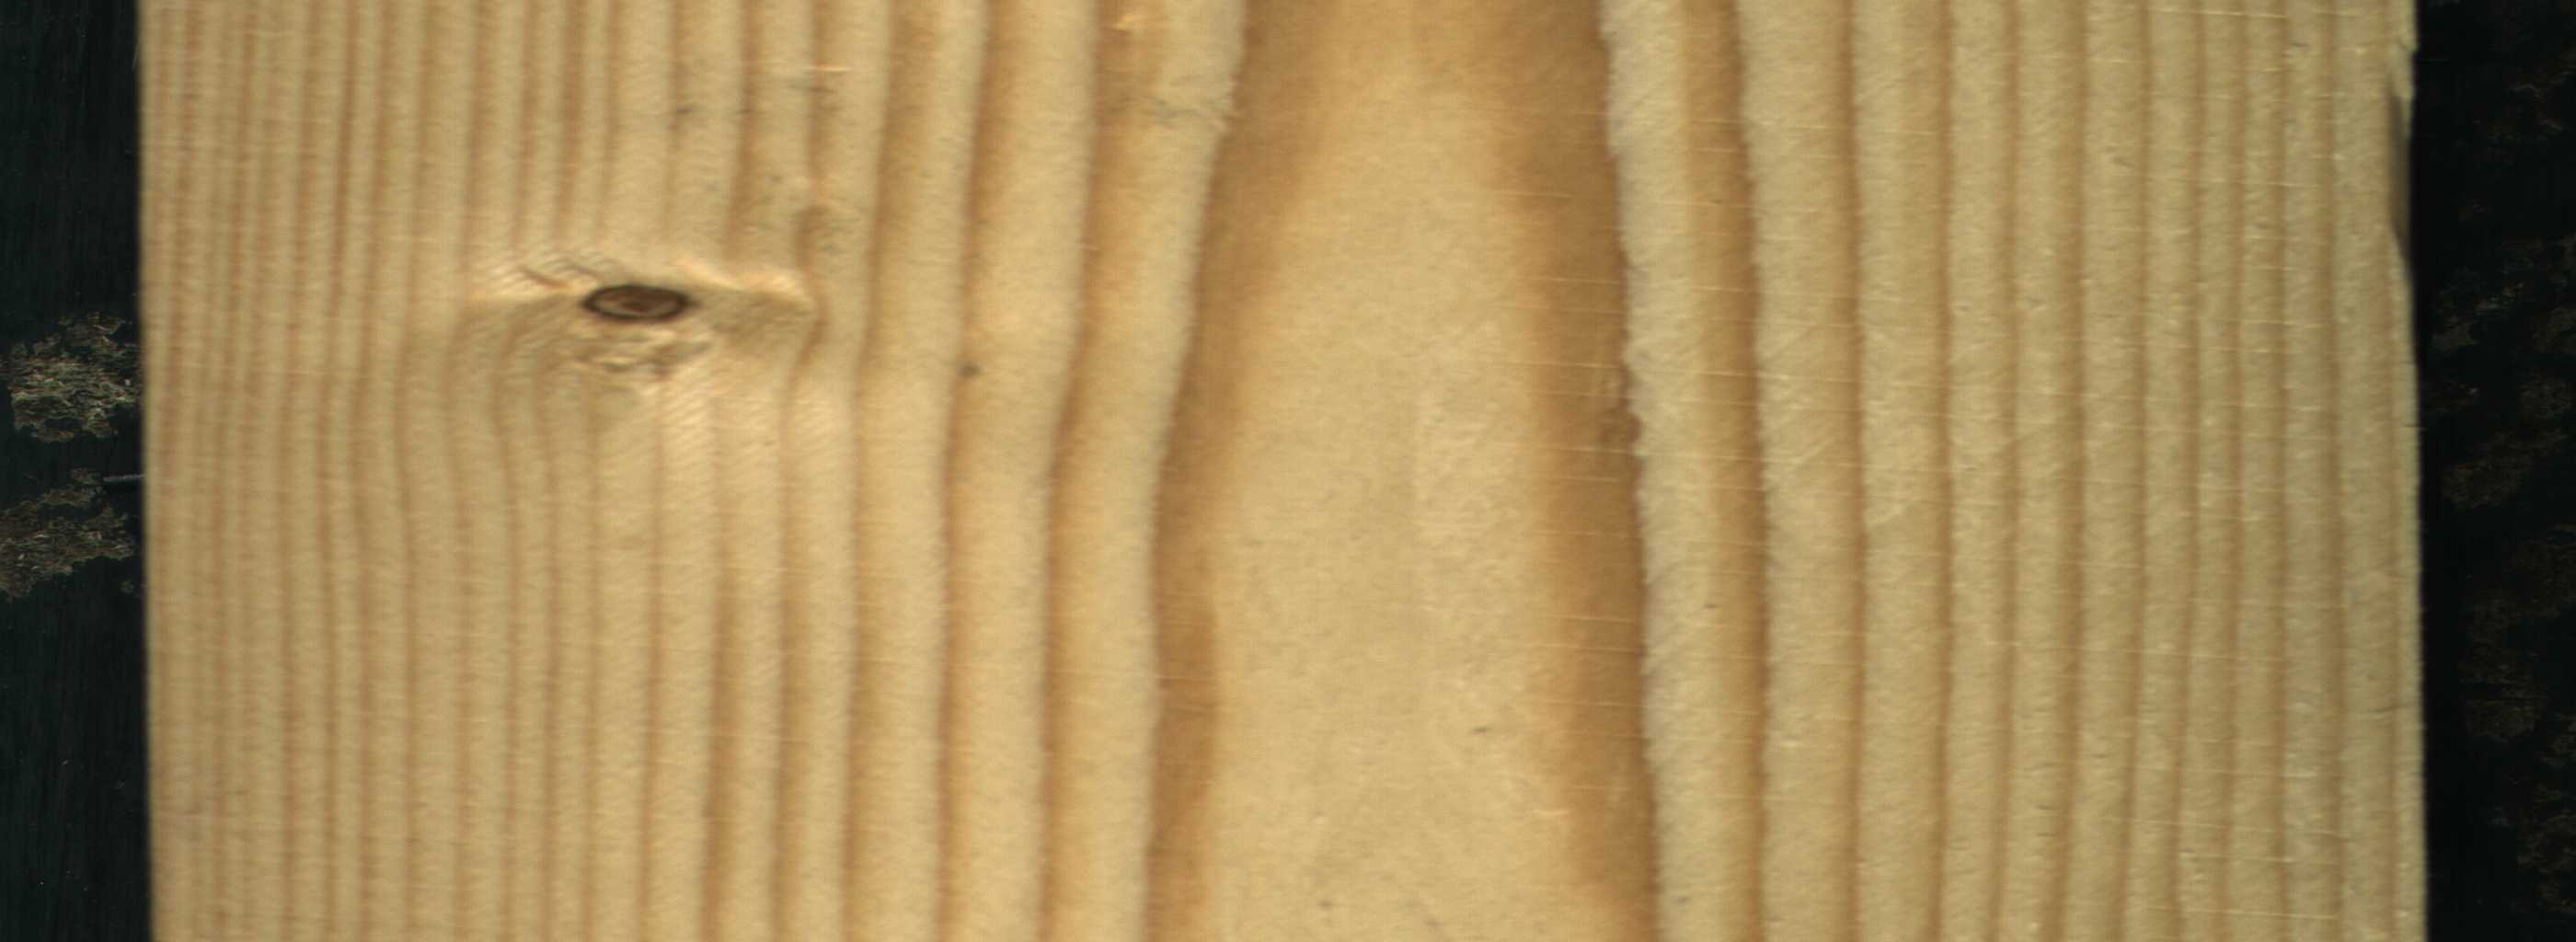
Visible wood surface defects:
Dead_Knot